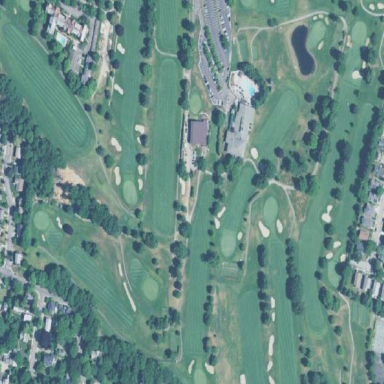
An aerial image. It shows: Golf course surrounded by greenery.